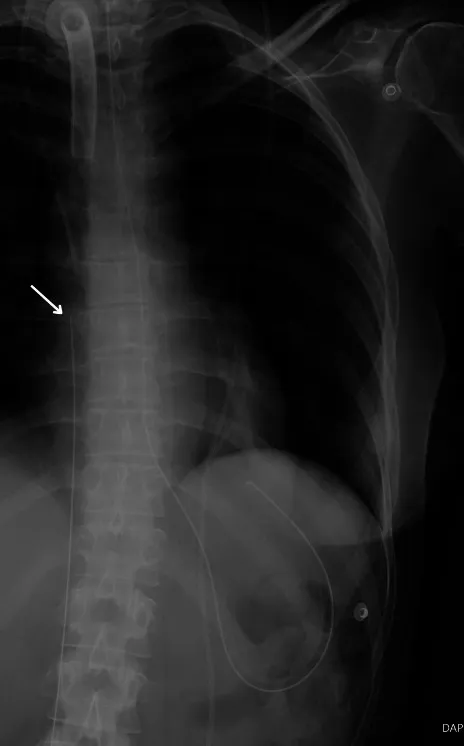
Chest X-ray. The proximal part of the guidewire.
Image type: radiology (x_ray)